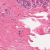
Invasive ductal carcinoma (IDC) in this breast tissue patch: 0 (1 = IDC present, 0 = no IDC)